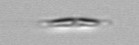
Label: pennate